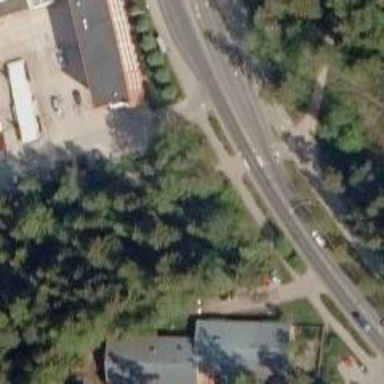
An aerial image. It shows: Cycleway with asphalt surface and crossing. The type of cycleway is nordic.